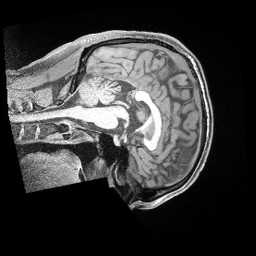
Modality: T1w
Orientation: sagittal
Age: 33
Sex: male
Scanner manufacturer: siemens
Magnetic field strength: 3 T
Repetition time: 2 s
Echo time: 0.00211 s